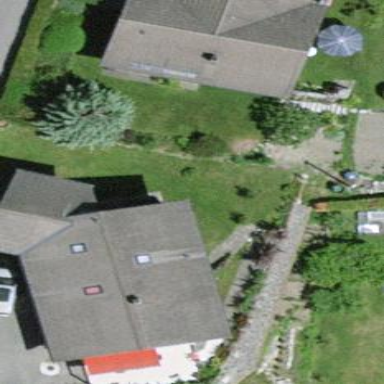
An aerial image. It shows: Simple house.